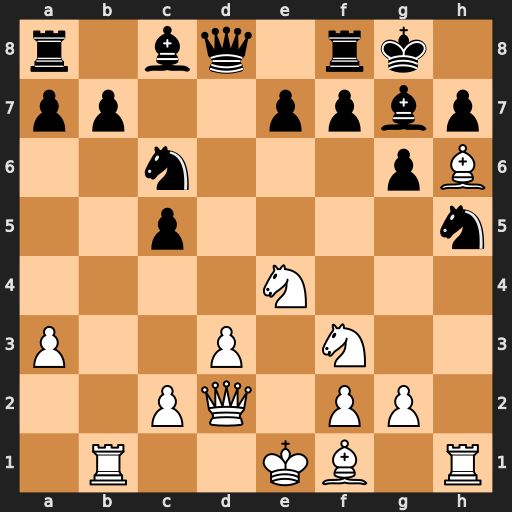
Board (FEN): r1bq1rk1/pp2ppbp/2n3pB/2p4n/4N3/P2P1N2/2PQ1PP1/1R2KB1R
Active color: w
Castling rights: K
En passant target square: -
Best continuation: Rxh5 Bxh6 Rxh6